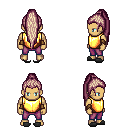
a pixel art fantasy rpg character, male body template, human, tanned skin, gold chest armor, magenta pants, white blonde extra-long topknot hairstyle, cloth bracers, gray slippers, four views (front, back, left, right), 2x2 character sprite sheet, small pixel art, hard edges, no anti-aliasing